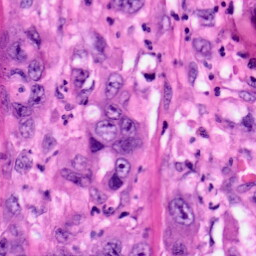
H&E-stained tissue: Pancreatic